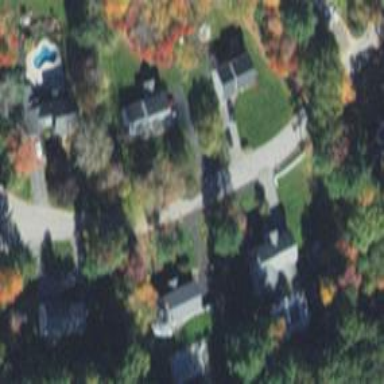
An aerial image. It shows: Residential road with separate sidewalk.